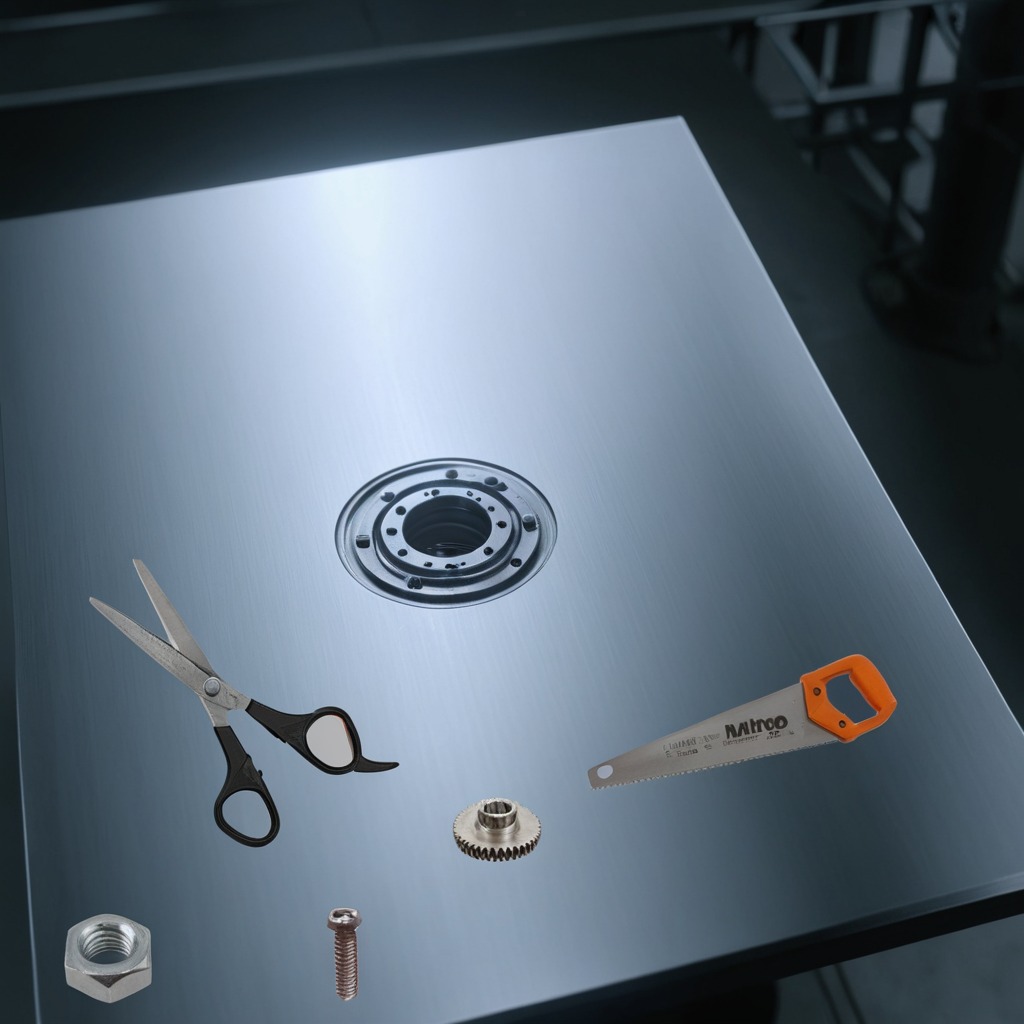
A steel gear with teeth, a metal machine screw, a handheld metal saw, a metal nut, and a pair of scissors are lying on a metal table in a machine shop under fluorescent lights.